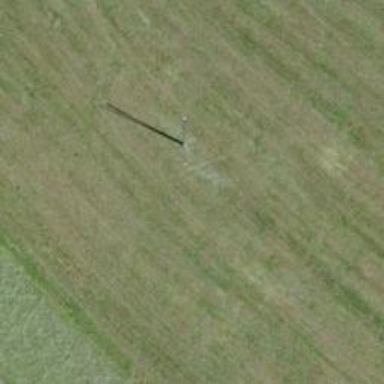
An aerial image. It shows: Minor power line.